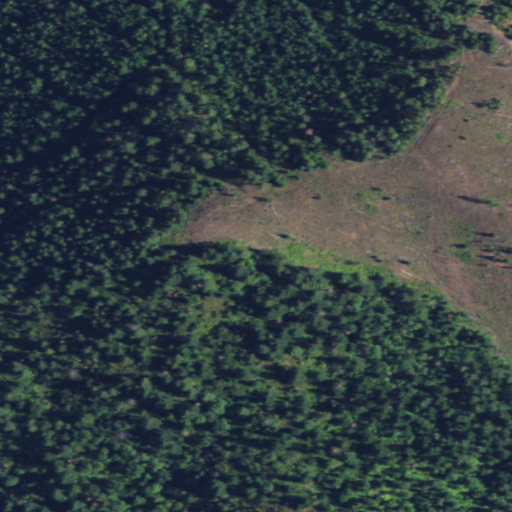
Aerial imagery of mountain in Washington named Little Roundtop containing evergreen forest, grassland, and shrub